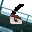
Label: 6